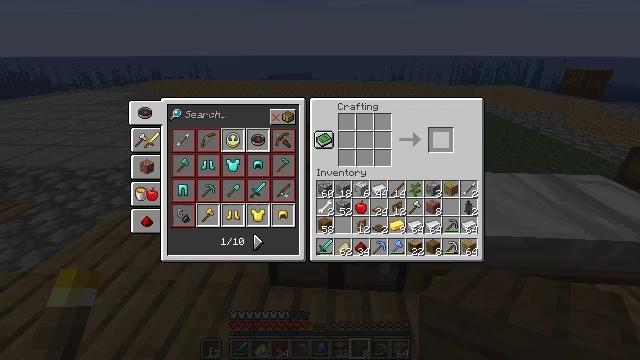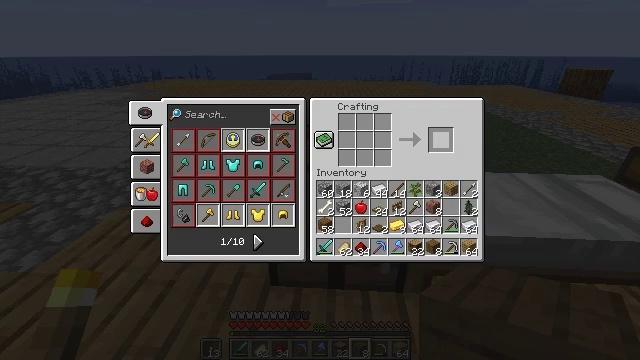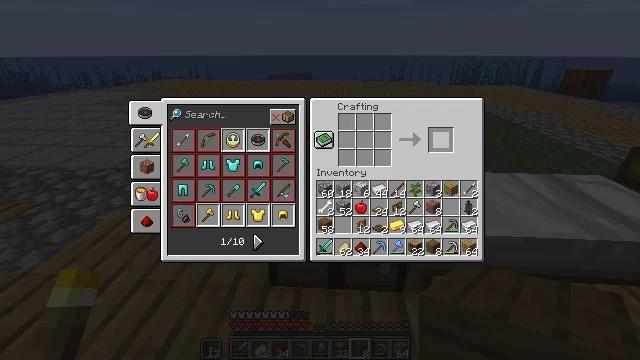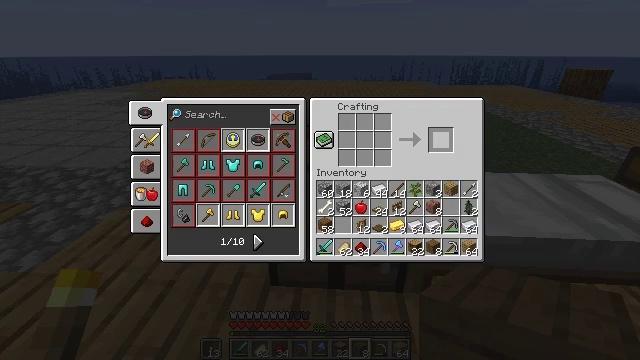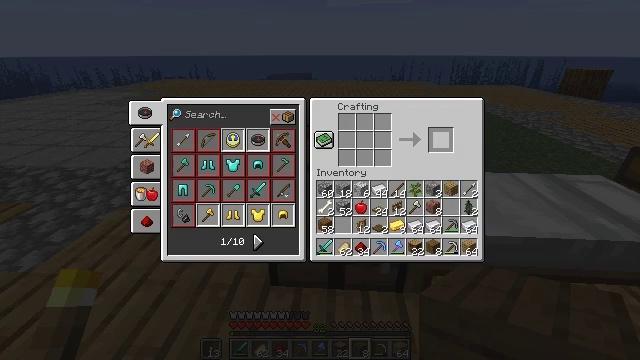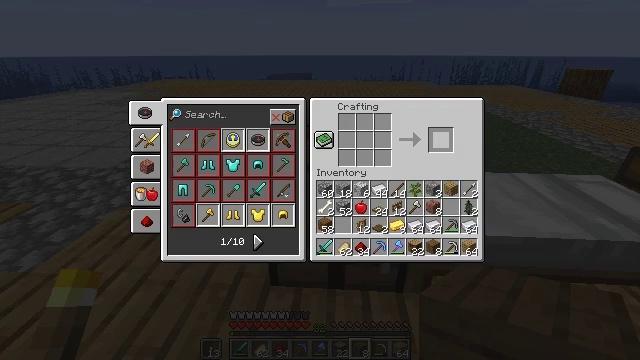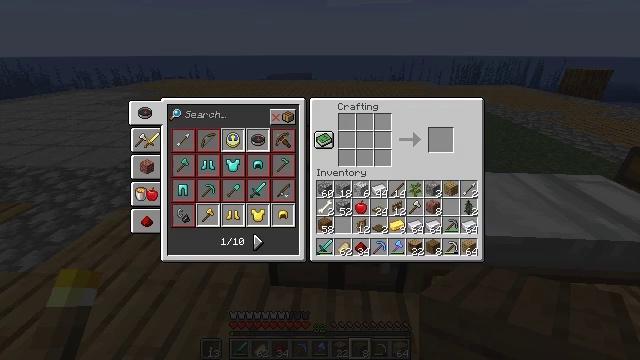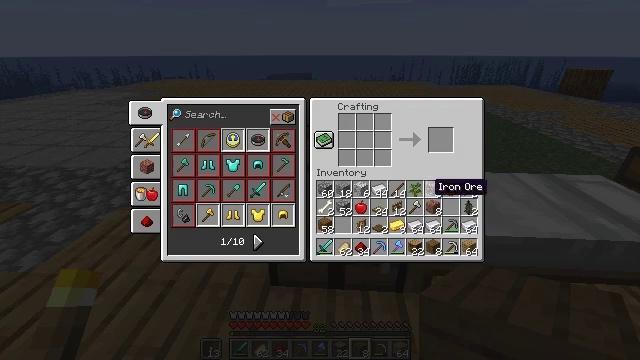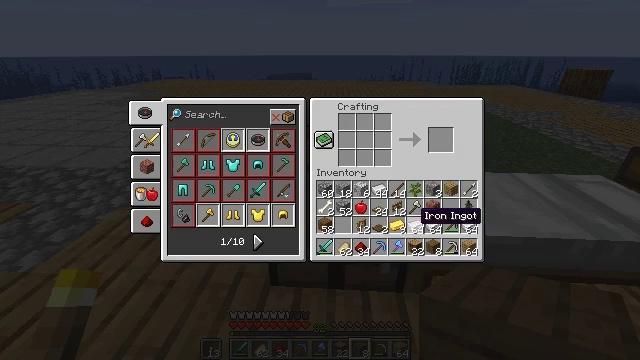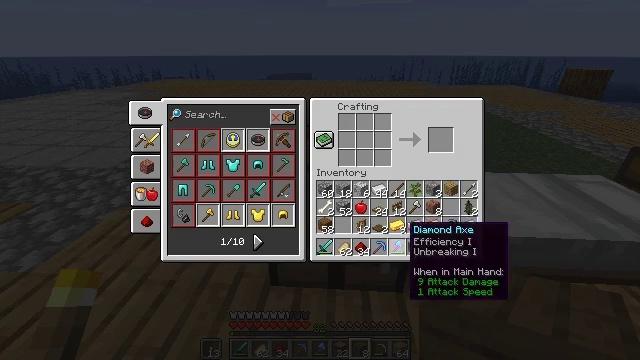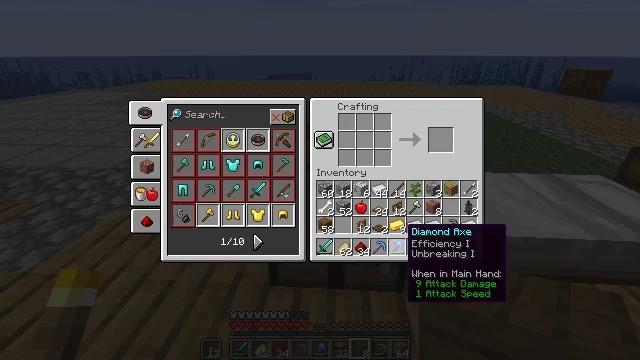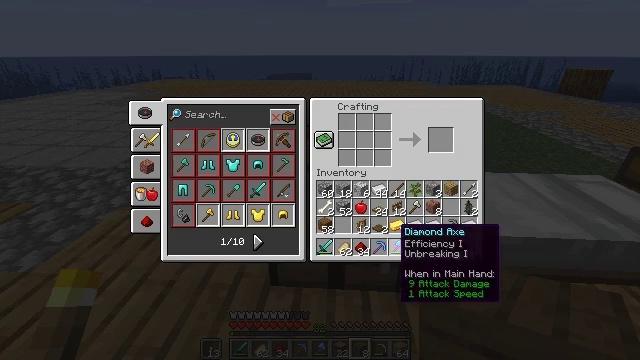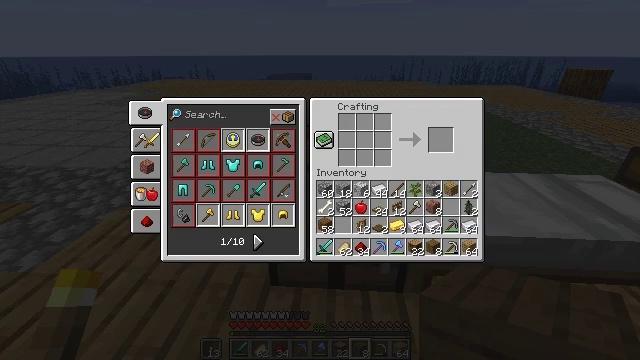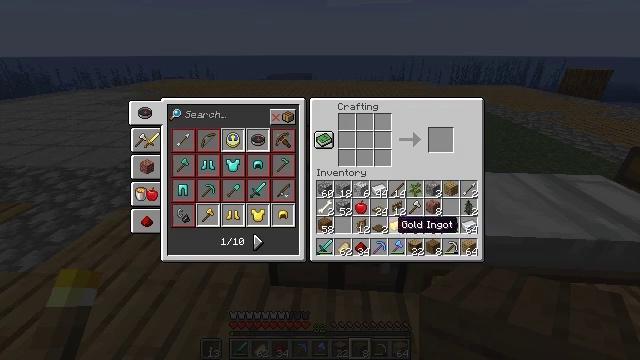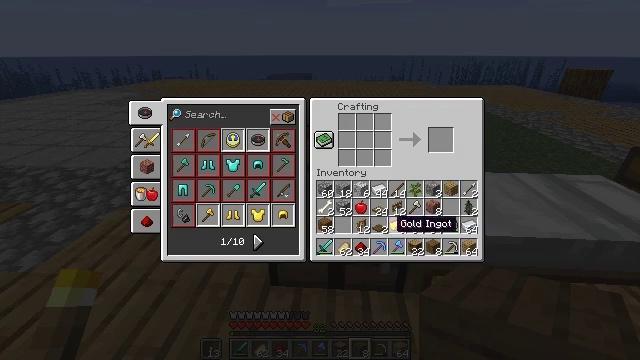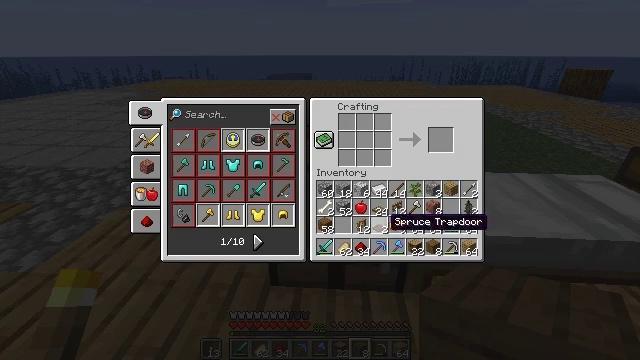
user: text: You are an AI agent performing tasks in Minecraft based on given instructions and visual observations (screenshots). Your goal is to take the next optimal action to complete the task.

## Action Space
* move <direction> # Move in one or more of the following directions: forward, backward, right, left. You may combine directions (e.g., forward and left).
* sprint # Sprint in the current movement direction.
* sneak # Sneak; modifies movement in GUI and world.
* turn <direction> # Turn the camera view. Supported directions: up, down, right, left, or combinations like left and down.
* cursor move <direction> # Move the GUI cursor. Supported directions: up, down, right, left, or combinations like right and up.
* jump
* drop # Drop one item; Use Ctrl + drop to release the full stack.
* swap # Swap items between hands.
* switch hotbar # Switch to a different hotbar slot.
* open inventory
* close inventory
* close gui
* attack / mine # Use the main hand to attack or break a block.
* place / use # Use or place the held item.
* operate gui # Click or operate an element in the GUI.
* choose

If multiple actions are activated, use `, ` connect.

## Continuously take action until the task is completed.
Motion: motion action
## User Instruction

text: Attack the oak trapdoor to recycle it.
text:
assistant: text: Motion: sneak, open gui
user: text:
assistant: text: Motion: sneak
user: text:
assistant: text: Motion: sneak
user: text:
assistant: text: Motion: no_op
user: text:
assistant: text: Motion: no_op
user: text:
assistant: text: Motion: cursor move down
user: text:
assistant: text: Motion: cursor move left and down
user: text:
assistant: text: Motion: cursor move left and down
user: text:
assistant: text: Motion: cursor move left and down
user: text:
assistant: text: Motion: no_op
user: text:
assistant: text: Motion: no_op
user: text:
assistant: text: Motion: no_op
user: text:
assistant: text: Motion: no_op
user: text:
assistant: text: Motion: no_op
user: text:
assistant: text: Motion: no_op
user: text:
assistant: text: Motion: no_op
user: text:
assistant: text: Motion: no_op
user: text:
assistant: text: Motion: operate gui
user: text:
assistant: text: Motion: operate gui
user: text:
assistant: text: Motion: cursor move right, operate gui
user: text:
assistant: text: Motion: cursor move right and down
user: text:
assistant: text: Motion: cursor move right
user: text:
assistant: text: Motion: no_op
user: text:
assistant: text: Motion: no_op
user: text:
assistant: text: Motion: no_op
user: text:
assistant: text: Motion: no_op
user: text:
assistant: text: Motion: no_op
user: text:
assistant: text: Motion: no_op
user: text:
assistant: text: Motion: no_op
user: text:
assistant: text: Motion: no_op